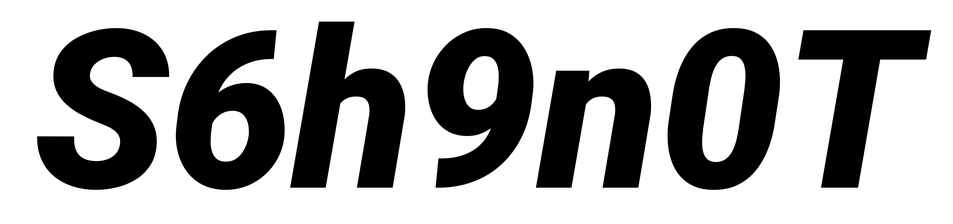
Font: Roboto-Italic_Black_Italic